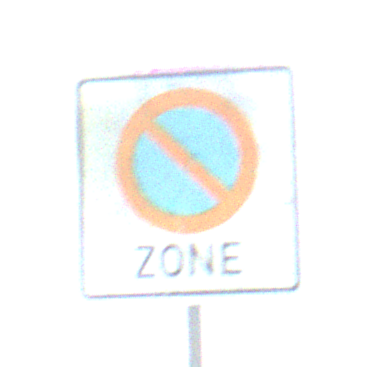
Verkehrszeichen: BeginnEingeschraenktesHalteverbotZone
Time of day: MorningAfternoon
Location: Outdoor (Special)
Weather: Clear
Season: NotSpecified
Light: Natural